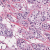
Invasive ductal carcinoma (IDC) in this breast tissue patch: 1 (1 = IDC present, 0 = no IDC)